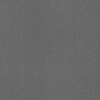
Label: dusty